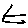
Label: triangle